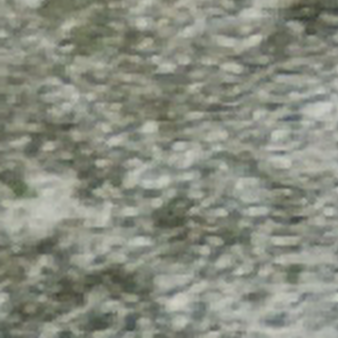
Label: other